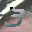
Label: 3